Brain MRI, t2w sequence, axial 2D slice.
Patient: age 52, sex M, weight 78 kg, height 1.78 m
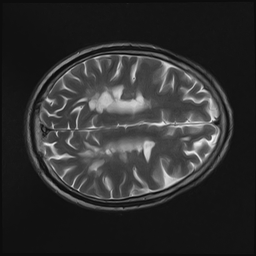